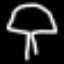
Label: mushroom